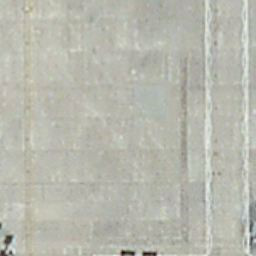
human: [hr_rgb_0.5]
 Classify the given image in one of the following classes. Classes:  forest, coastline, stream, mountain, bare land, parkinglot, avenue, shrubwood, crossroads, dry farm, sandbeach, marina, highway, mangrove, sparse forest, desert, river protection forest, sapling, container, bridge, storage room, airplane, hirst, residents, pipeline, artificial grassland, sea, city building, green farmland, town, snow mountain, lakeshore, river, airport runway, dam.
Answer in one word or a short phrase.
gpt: airport runway